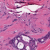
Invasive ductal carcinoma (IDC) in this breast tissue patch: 1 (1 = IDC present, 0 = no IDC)